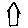
Label: house